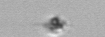
Label: detritus